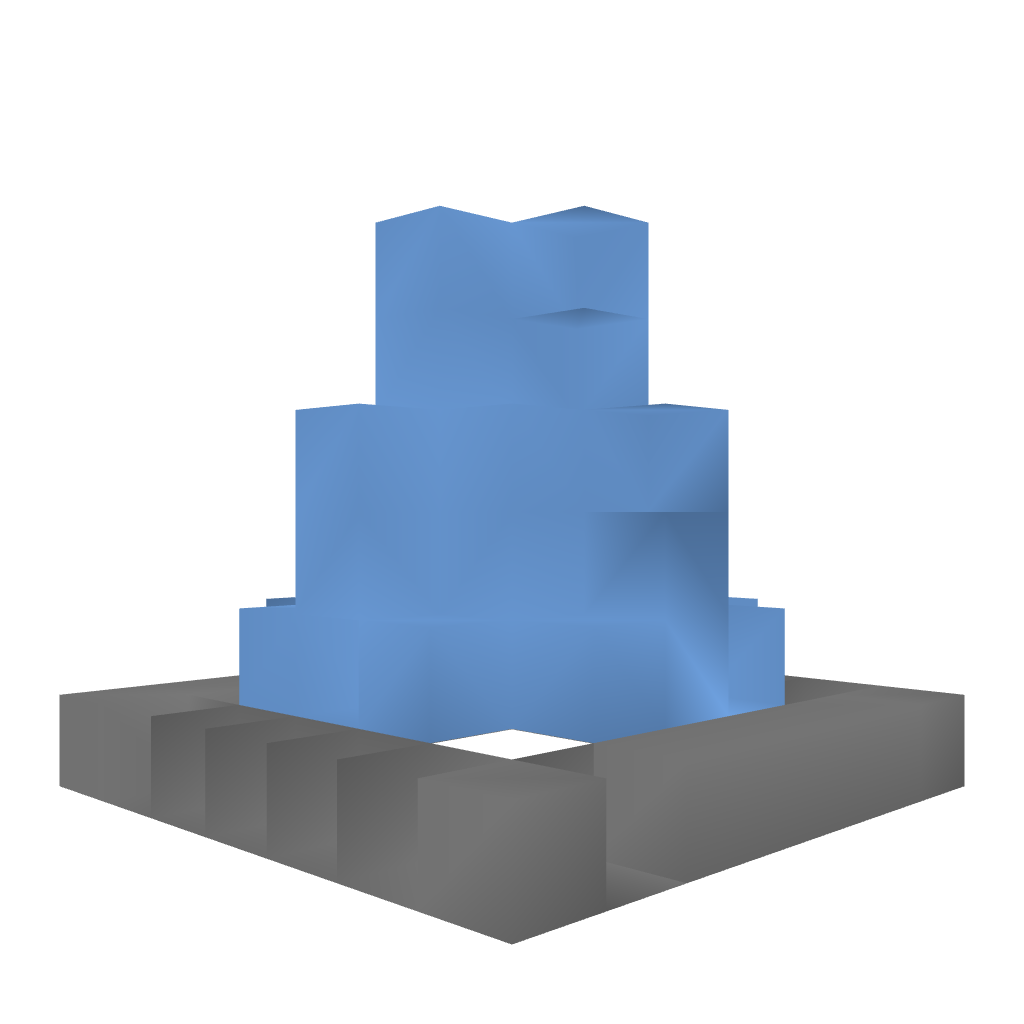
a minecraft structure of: Quartz Fountain bad low quality